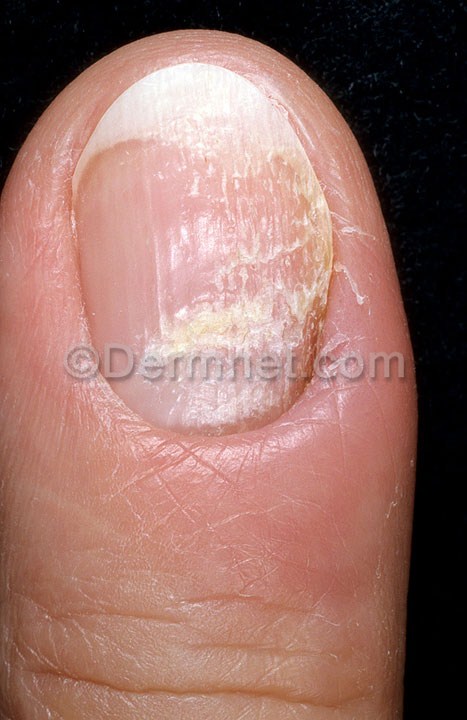
Disease: Nail Fungus and other Nail Disease